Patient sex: M
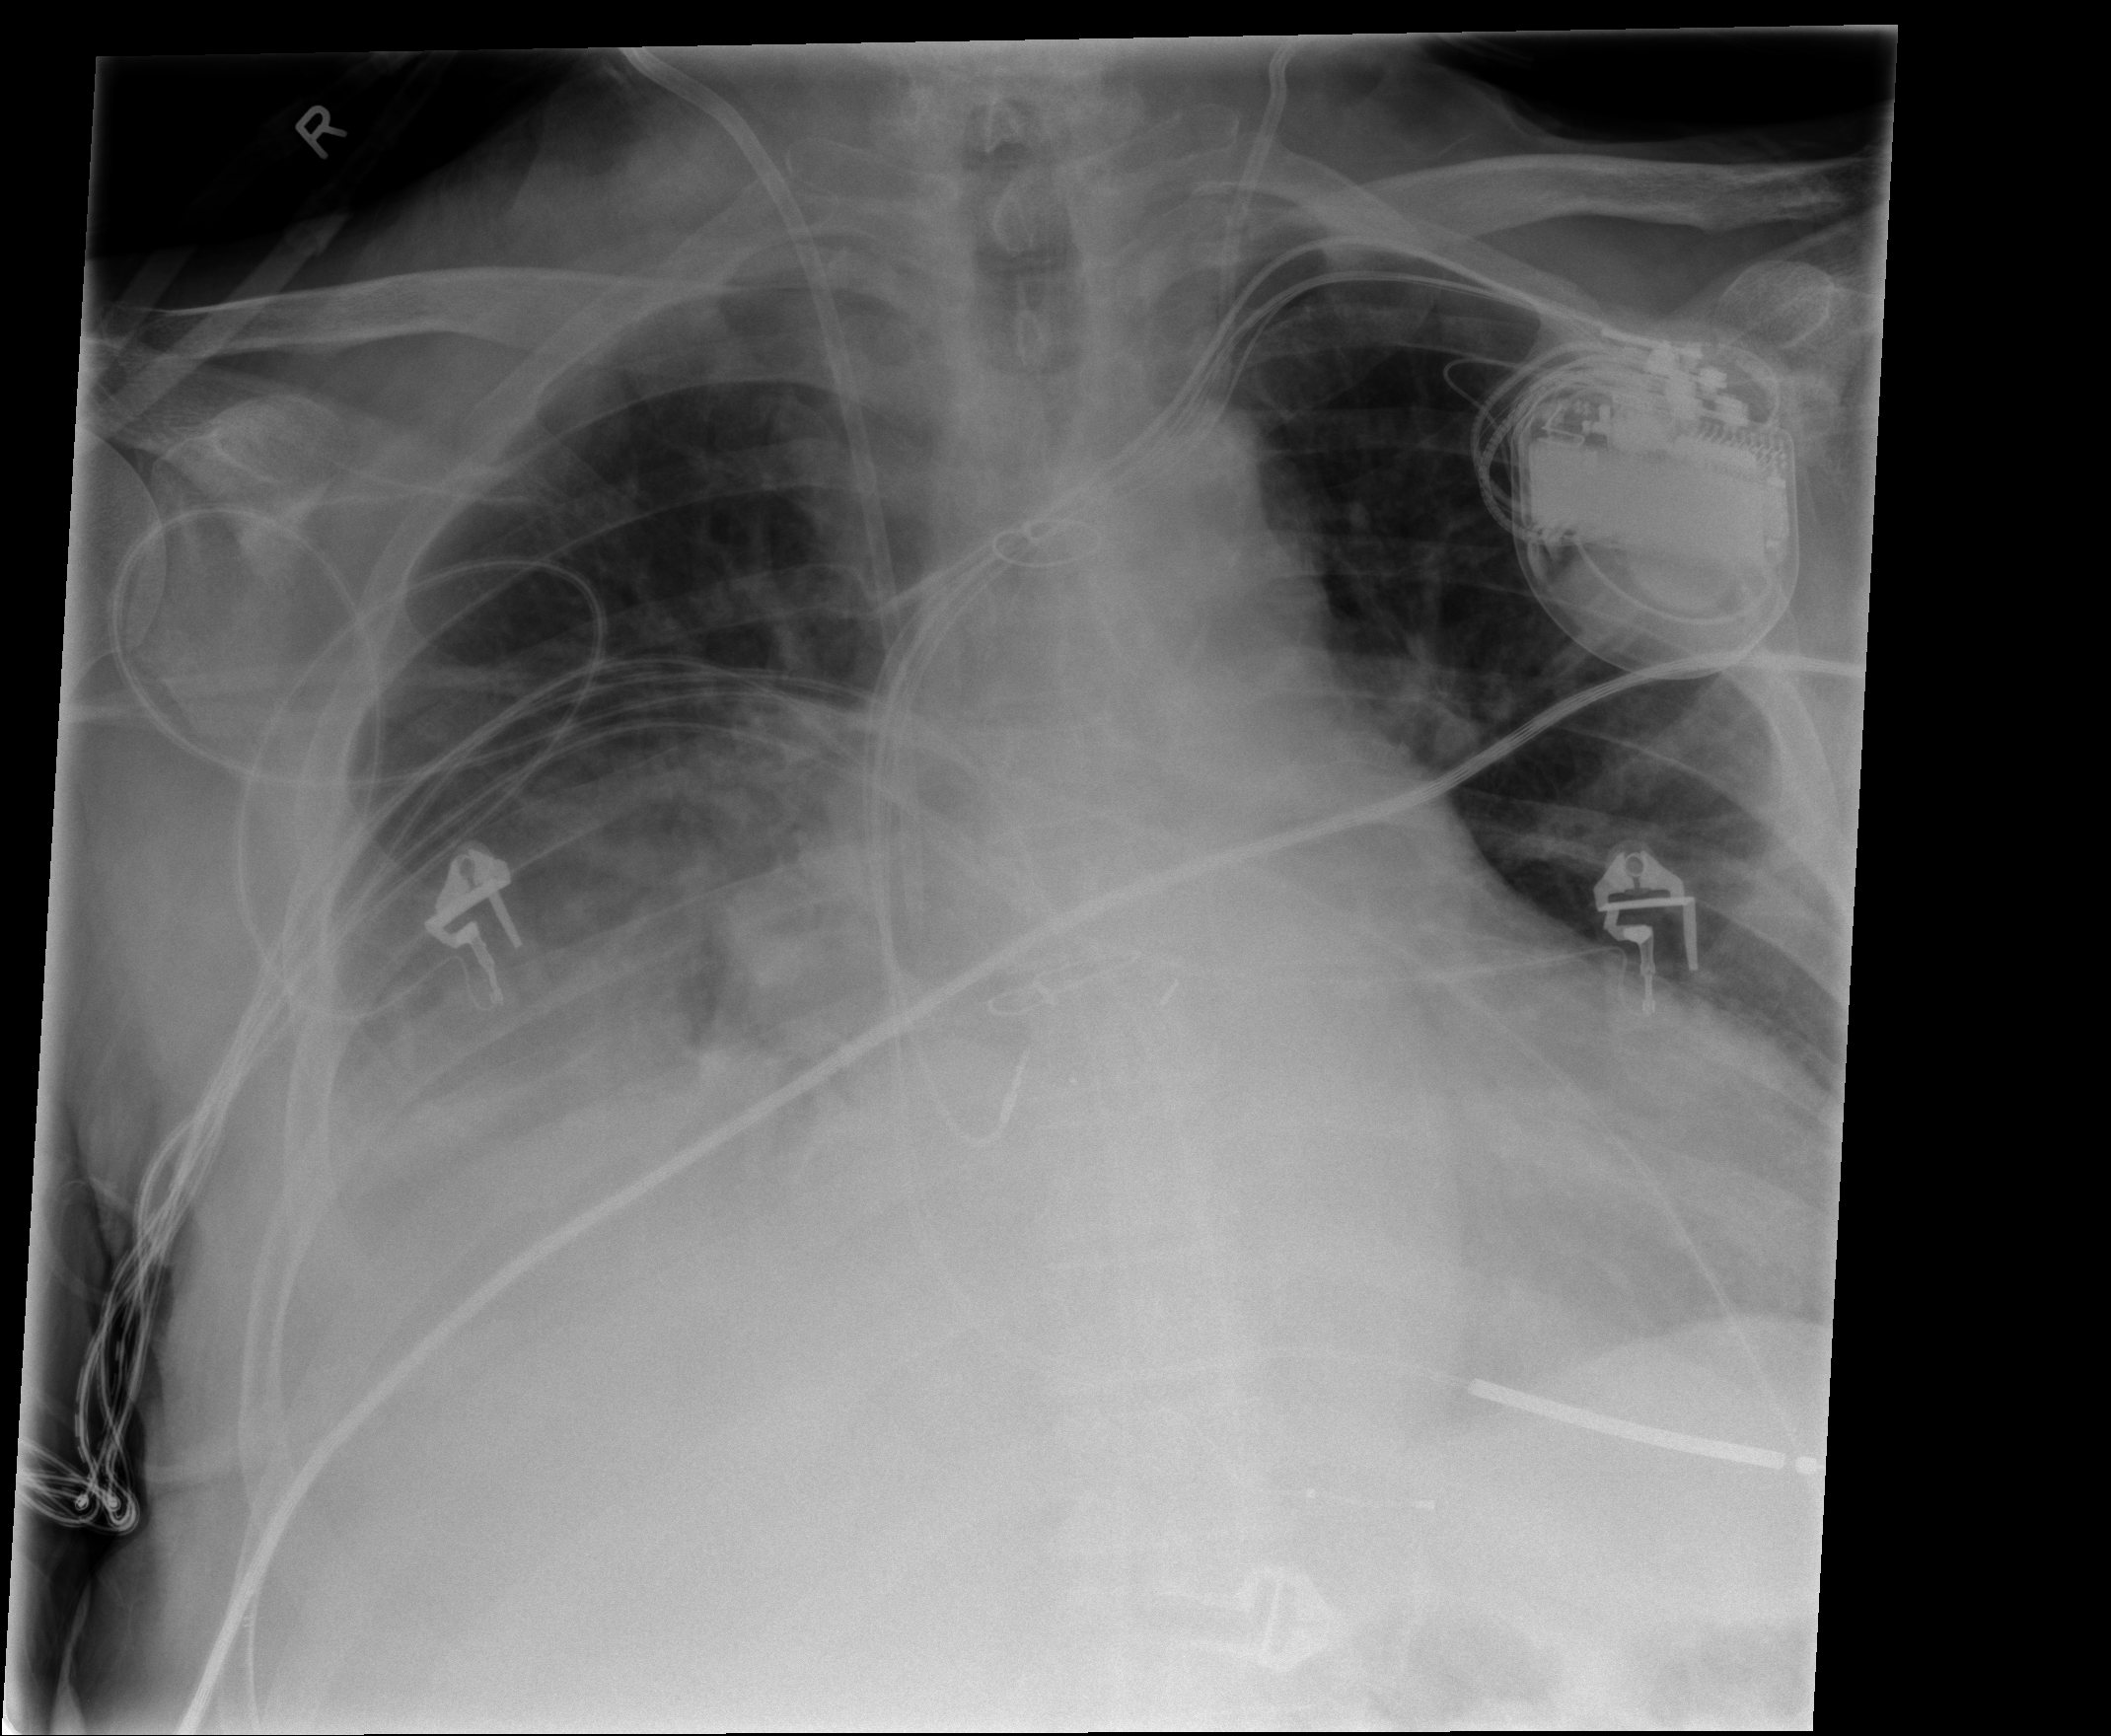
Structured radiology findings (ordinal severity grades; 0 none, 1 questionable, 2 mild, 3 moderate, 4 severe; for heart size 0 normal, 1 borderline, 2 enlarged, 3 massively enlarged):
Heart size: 2
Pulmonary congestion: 2
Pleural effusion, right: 3
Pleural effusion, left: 0
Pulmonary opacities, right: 2
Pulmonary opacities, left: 0
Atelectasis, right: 2
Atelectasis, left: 0